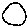
Label: circle